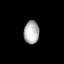
Tissue: skin
Cell type: Epithelial cells
Senescence score: 0.7382
Nuclear area (px): 352
Mean DAPI intensity: 174.295